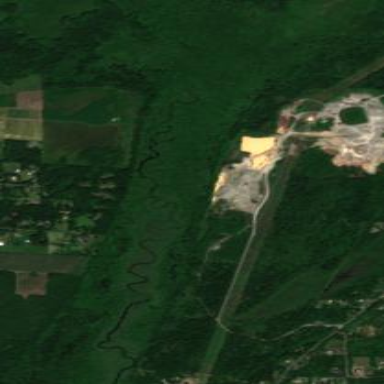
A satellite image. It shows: Quarry area.